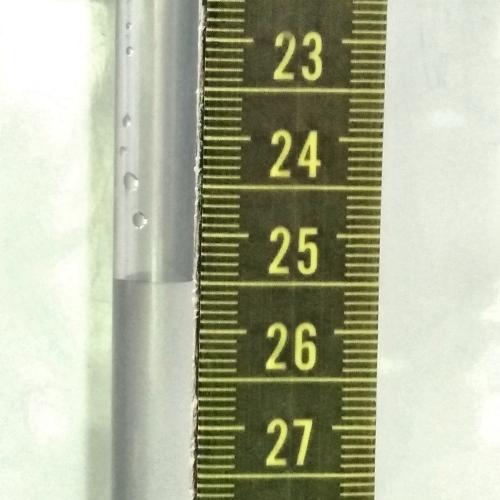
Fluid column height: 25.5 cm